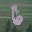
Label: 6